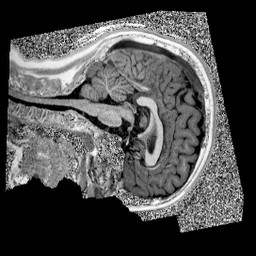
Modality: UNIT1
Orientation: sagittal
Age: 11
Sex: female
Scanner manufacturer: siemens
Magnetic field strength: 3 T
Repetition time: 4 s
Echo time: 0.00299 s